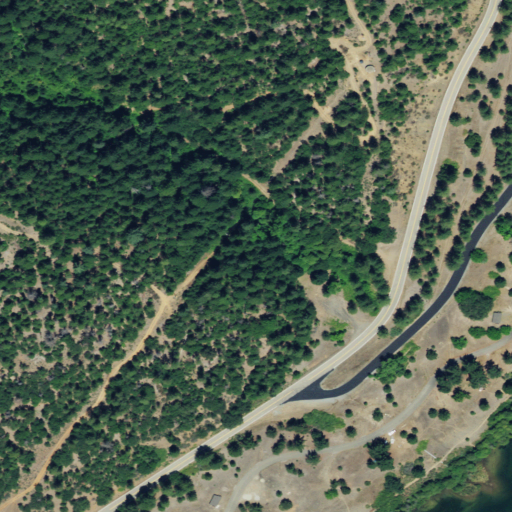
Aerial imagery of valley in California named Little Roycroft Gulch containing open development, evergreen forest, shrub, mixed forest, grassland, low intensity development, and open water